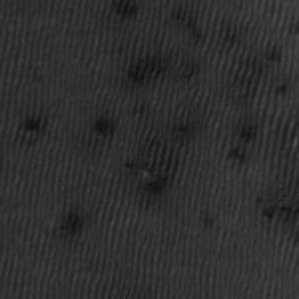
Label: frost